Question: I want to calculate each row's total price by multiplying individual row's inputs and then finally calculate a grand total by adding all the total values of the Total column using JQuery. I am only getting the first row to display total when I enter values. Any help will be greatly appreciated.
'''
<script type="text/C#" src="https://ajax.googleapis.com/ajax/libs/jquery/1.7.1/jquery.min.js"></script>
<script type="text/javascript">
$(document).ready(function () {
$(".txtMult").each(function () {
$(this).keyup(function () {
multInputs();
});
});
});
function multInputs() {
var mult = 0;
$(".txtMult").each(function () {
var $val1 = $('#val1').val();
var $val2 = $('#val2').val();
var $total = ($val1 * 1) * ($val2 * 1)
$('#multTotal').text($total);
});
}
</script>
@using (@Html.BeginForm())
{
<table>
<tr>
<th>
Quanity
</th>
<th>
Unit Price
</th>
<th>
Total
</th>
</tr>
@for (int i=0; i < 5; i++)
{
<tr>
<td>
<input class ="txtMult" name="txtEmmail" id="val1" />
</td>
<td>
<input class ="txtMult" name="txtEmmail" id="val2"/>
</td>
<td>
<span id="multTotal">0.00</span>
</td>
</tr>
}
<tr>
<td colspan="3" align="right">
Grand Total# <span id="grandTotal">0.00</span>
</td>
</tr>
</table>
}
'''

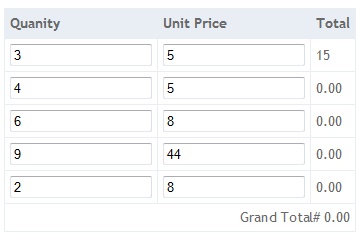
Answer: Your html is invalid: the 'id' attribute is supposed to be unique but you are repeating the same three ids in every row. The easiest way to fix this is to change your inputs to have 'class="val1"' and 'class="val2"' instead of 'id="val1"' and ''id="val2"', and change your row total to have 'class="multTotal"'. I'd also move the 'txtMult' class to each of the tr elements with the inputs in them, for ease of selecting those rows:
'''
<tr class="txtMult">
<td>
<input name="txtEmmail" class="val1" />
</td>
<td>
<input name="txtEmmail" class="val2"/>
</td>
<td>
<span class="multTotal">0.00</span>
</td>
</tr>
'''
...and then change the selector in your jQuery code to select by class . Note also that you don't need an '.each()' loop to bind the '.keyup()' handlers to the elements that match your selector, just use '$("someselector").keyup()':
'''
$(document).ready(function () {
$(".txtMult input").keyup(multInputs);
function multInputs() {
var mult = 0;
// for each row:
$("tr.txtMult").each(function () {
// get the values from this row:
var $val1 = $('.val1', this).val();
var $val2 = $('.val2', this).val();
var $total = ($val1 * 1) * ($val2 * 1);
// set total for the row
$('.multTotal', this).text($total);
mult += $total;
});
$("#grandTotal").text(mult);
}
});
'''
Working demo: <URL>